Question: I need to show some treeview item text striked out text into a QT treeview from Ruby.
After some reading on QT documentation and much coding, I found that only when rendering font in bold, also the strikeout was rendered.

So I wonder, where I'm doing wrong?
This is the code to achive the result shown above. Note as I set strikeout for every even row item.
I'm using Ruby 1.8.7 and Qt 4.6.2 and qt4ruby 4.4.3-6 on Mandriva Linux.
'''
require 'Qt4'
require 'date'
class MyStandardItem < Qt::StandardItem
def initialize(str = nil)
super str
end
def data(role = Qt::UserRole + 1)
return super(role) unless role == Qt::FontRole
ret_val = Qt::Font.new()
#parameters for "fromString":font family, pointSizeF, pixelSize, QFont::StyleHint, QFont::Weight, QFont::Style, underline, strikeOut, fixedPitch, rawMode
ret_val.fromString "sans serif,-1,-1,0,0,0,0,0,0,0"
case role
when Qt::FontRole
ret_val.setStrikeOut(true) if (index.row % 2) == 0
if index.column == 1
ret_val.weight = Qt::Font.Bold
else
ret_val.weight = Qt::Font.Normal
end
return Qt::Variant.fromValue(ret_val)
end
return ret_val
end
end
Qt::Application.new(ARGV) do
treeview = Qt::TreeView.new do
model = Qt::StandardItemModel.new self
head = [MyStandardItem.new "Qt v. #{Qt.version}"]
head << MyStandardItem.new("Ruby v. #{VERSION}")
head << MyStandardItem.new("Qt4Ruby v. 4.4.3-6 (Mandriva)")
model.append_row head
(1..10).each do |i|
col0 = MyStandardItem.new 'some text'
col0.check_state = ((i % 3) == 0)? Qt.Checked : Qt.Unchecked
col0.checkable = true
col0.editable= false
col1 = MyStandardItem.new "line ##{i}"
col2 = MyStandardItem.new((Date.today + i).strftime '%d/%m/%y')
model.append_row [col0, col1, col2]
end
self.model = model
show
end
exec
end
'''
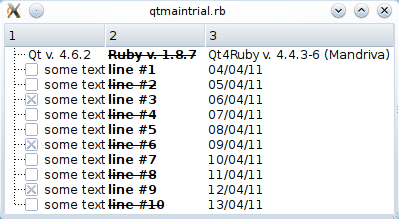
Answer: Eventually I find an hackish trick to overcome this problem. Playing around after reading again the <URL> I tried to set
'''
ret_val.weight = 51 # Qt::Font.Normal value is 50
'''
instead of
'''
ret_val.weight = Qt::Font.Normal
'''
and magically the normal text appears striked out!
Maybe this strange behaviour is due to a bug on QT?